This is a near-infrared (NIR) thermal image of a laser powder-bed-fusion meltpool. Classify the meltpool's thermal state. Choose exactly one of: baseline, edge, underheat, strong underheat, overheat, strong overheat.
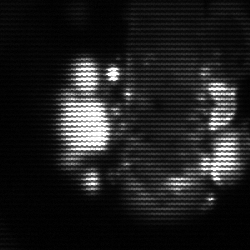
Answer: strong underheat